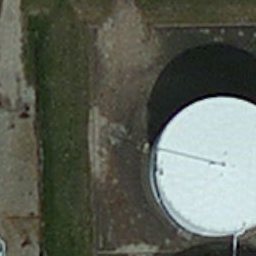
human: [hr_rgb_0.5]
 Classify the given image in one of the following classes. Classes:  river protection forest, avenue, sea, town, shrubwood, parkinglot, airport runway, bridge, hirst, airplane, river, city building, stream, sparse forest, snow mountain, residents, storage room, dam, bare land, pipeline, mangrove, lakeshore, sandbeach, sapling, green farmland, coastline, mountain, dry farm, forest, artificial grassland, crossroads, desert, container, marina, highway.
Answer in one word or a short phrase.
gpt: storage room